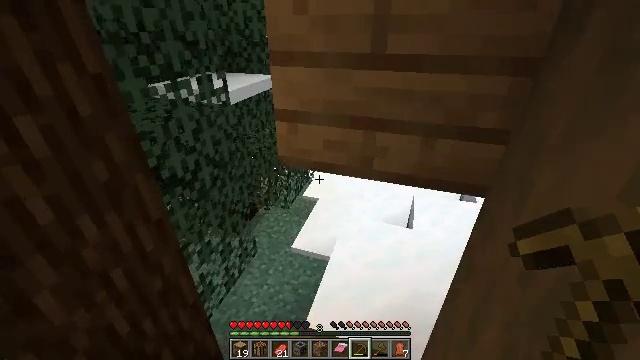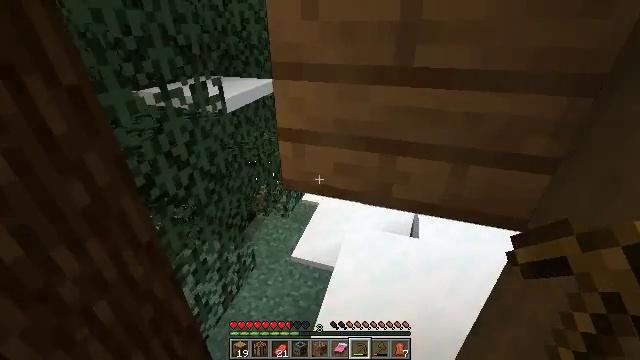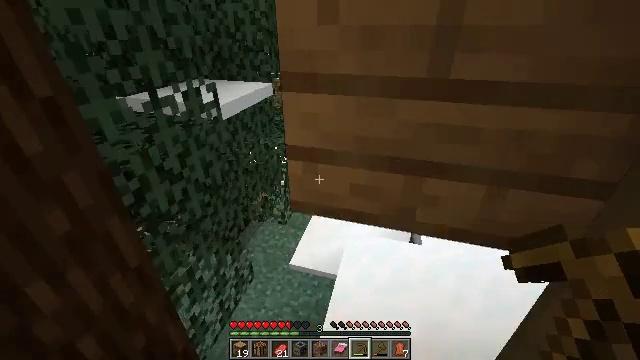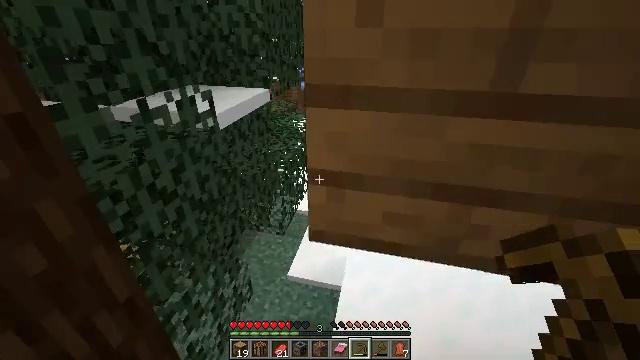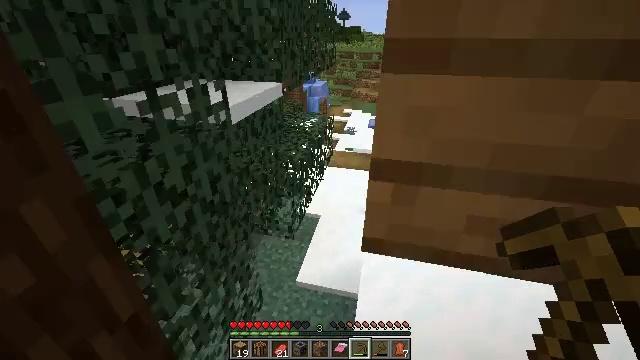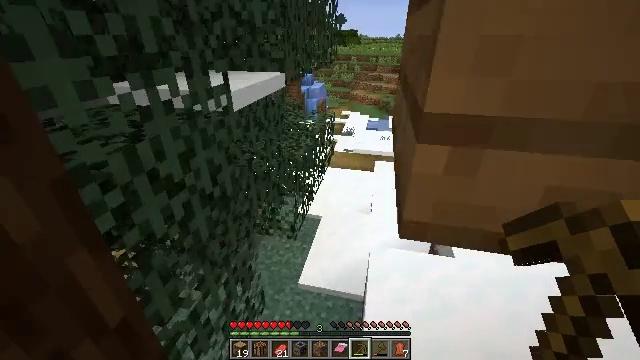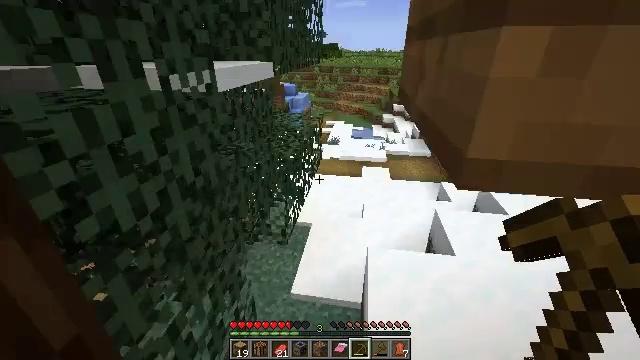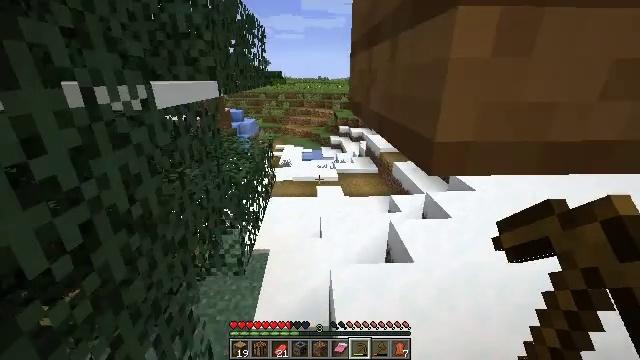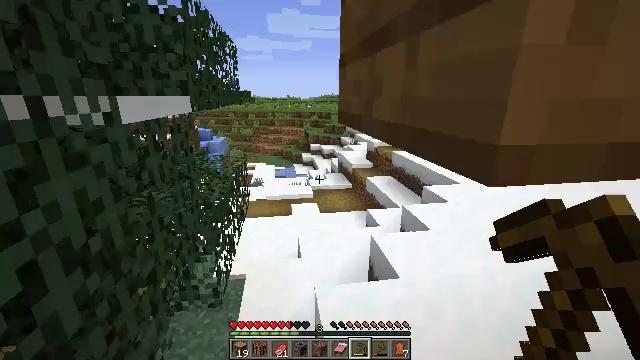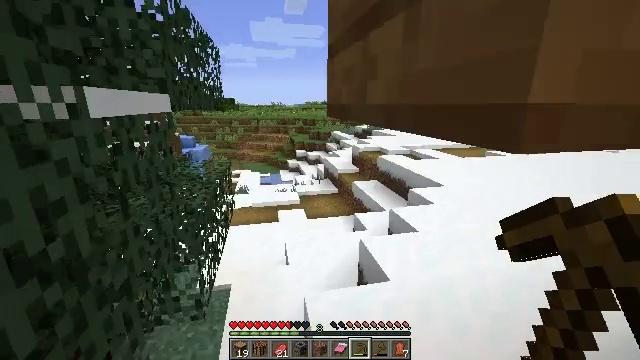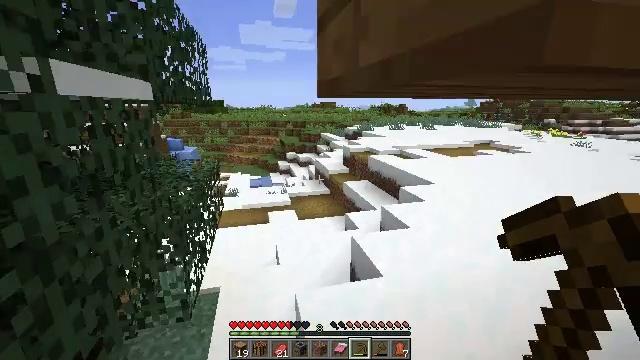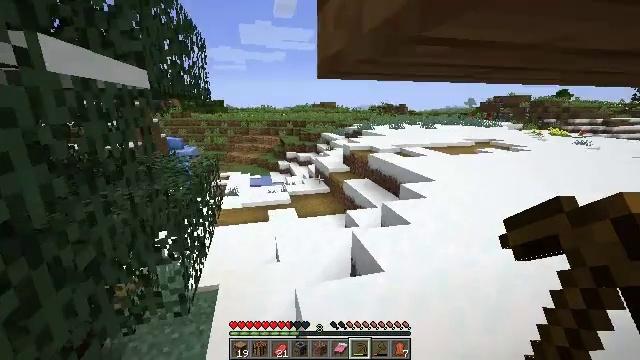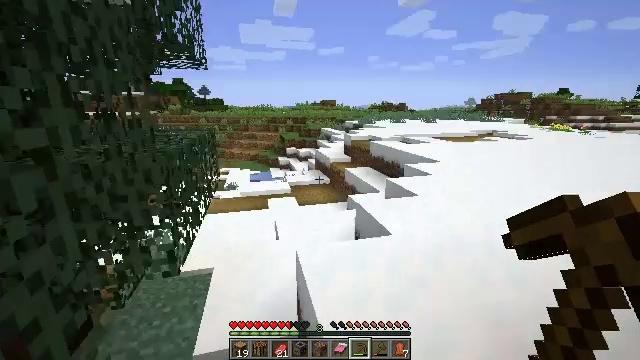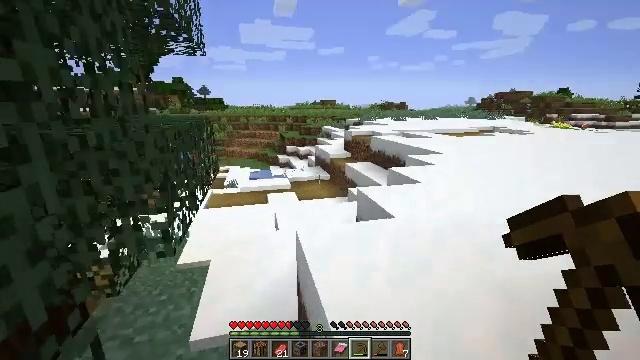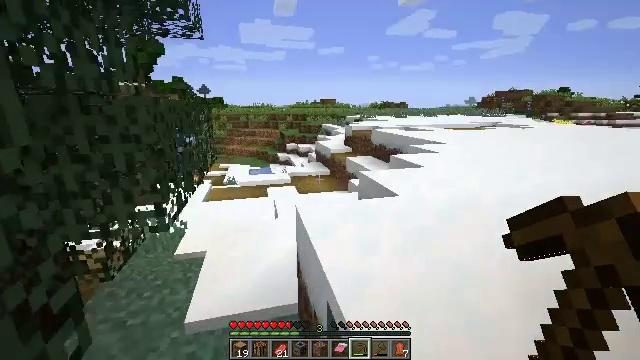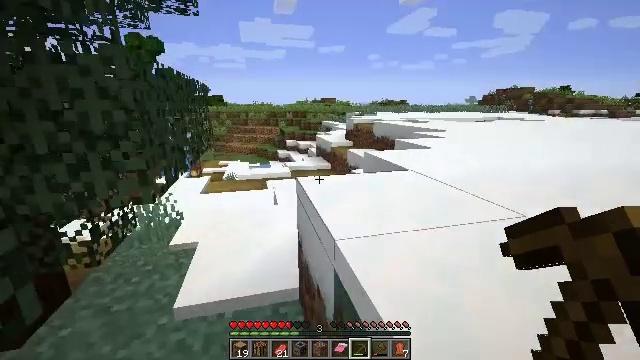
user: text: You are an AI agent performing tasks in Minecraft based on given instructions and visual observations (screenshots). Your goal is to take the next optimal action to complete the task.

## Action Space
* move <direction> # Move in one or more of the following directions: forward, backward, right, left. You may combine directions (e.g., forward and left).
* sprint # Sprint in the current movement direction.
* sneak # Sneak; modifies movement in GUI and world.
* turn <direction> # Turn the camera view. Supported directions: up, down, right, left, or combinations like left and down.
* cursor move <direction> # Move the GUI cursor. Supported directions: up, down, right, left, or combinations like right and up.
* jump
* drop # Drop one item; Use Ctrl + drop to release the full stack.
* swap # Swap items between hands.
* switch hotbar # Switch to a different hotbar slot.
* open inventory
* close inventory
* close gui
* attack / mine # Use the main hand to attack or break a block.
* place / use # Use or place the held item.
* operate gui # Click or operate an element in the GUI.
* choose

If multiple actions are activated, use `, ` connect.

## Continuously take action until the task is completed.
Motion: motion action
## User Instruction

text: Left click on the blast furnace to break it.
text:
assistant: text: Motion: move forward and move left
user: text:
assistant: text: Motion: move forward and move left, turn right
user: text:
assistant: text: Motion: move forward and move left, turn right
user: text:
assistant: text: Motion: move forward and move left
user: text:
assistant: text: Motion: move forward
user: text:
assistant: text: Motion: move forward, turn right and up
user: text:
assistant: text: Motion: move forward, turn right and up
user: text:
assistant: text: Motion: move forward, turn right and up
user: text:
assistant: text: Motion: move forward and move right, turn right and up
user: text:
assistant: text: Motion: move forward and move right, turn right
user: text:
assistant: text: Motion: move forward and move right
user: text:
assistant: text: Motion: move forward and move right
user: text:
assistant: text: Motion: move forward and move right
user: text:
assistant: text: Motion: move forward
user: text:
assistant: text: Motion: move forward
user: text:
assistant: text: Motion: move forward
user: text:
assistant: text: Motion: move forward
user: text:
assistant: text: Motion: move forward, turn left
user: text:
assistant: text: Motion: move forward and move right, turn left
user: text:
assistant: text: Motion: move forward and move right, turn left
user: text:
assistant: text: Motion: move forward and move right, turn left
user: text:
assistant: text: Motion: move forward and move right, turn left and up
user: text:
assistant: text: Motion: move forward and move right, turn left
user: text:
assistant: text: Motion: move forward and move right
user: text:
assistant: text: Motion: move forward and move right
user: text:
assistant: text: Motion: move forward and move right
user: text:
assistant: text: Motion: move forward and move right
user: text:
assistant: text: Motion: move forward and move right
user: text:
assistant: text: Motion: move forward and move right
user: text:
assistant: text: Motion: move forward and move right